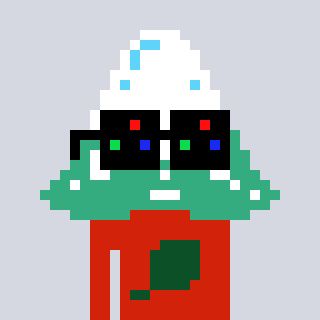
a pixel art character with square black sunglasses, a snowy mountain-shaped head and a red-colored body on a cool background